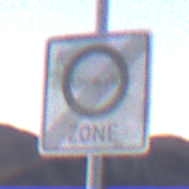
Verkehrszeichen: EndeUmweltzone
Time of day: Dusk
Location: Outdoor (Nature)
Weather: Clear
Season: NotSpecified
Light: Natural